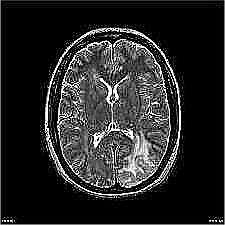
Label: notumor